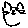
Label: cat